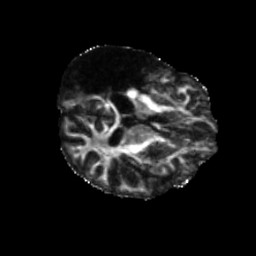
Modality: FA
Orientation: axial
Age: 58
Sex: male
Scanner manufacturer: siemens
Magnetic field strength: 3 T
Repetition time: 5.47 s
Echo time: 0.0854 s